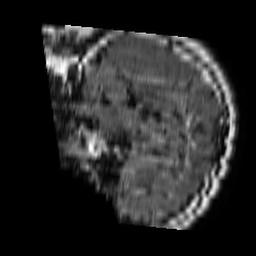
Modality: FLAIR
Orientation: sagittal
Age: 54
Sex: male
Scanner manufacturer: philips
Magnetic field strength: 1.5 T
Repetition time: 6 s
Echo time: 0.12 s